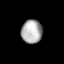
Tissue: lung
Cell type: T cells
Senescence score: 0.1896
Nuclear area (px): 482
Mean DAPI intensity: 173.127